Field crop: maize
Growth stage: 2
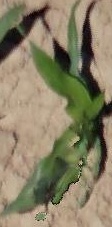
Species: maize